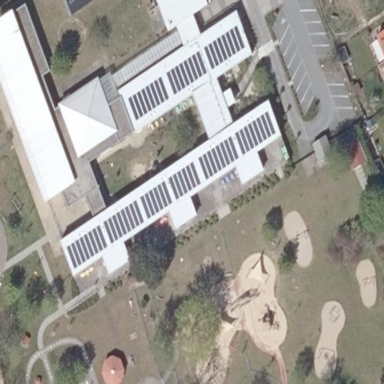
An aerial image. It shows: Kindergarten.